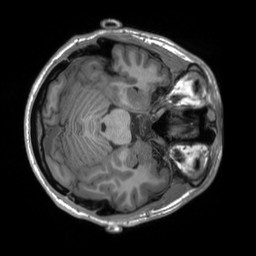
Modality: T1w
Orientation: axial
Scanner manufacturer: siemens
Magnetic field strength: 3 T
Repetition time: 2.3 s
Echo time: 0.00207 s